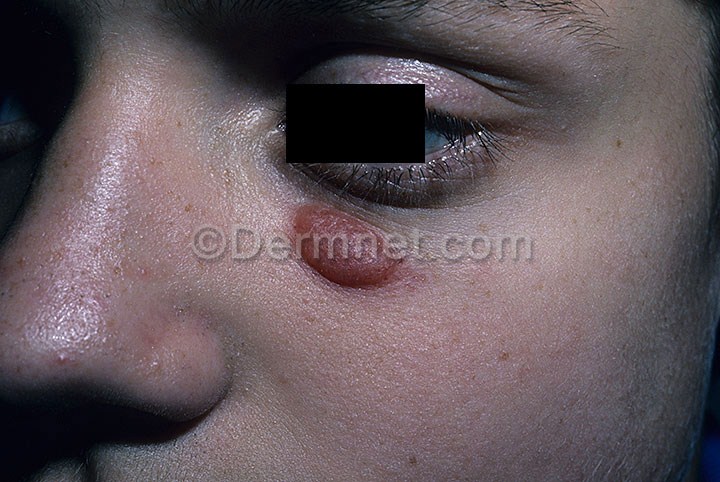
Disease: Vasculitis Photos